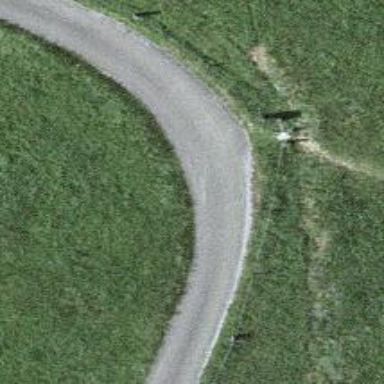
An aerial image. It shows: Unclassified paved road.